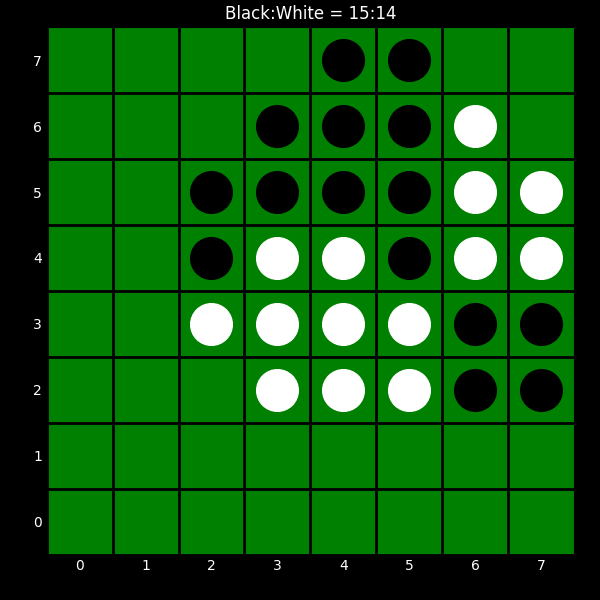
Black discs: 15
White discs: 14